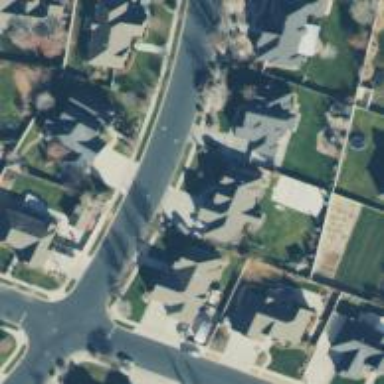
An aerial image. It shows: Asphalt road in residential area.